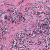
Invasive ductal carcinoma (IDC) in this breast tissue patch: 1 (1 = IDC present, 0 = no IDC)